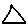
Label: triangle